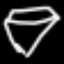
Label: diamond